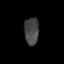
Tissue: prostate
Cell type: Fibroblasts
Senescence score: 0.7341
Nuclear area (px): 388
Mean DAPI intensity: 69.263